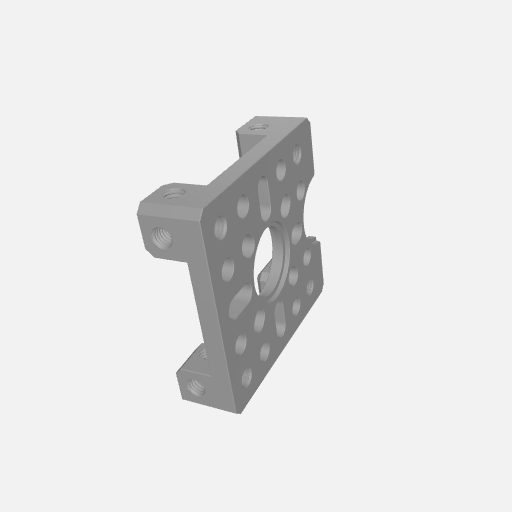
Part: QuadBlockPatternMount43-t5